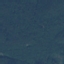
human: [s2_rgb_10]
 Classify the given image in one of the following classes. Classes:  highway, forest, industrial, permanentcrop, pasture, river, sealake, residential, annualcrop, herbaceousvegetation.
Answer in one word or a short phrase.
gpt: Forest